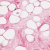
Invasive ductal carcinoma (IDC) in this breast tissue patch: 0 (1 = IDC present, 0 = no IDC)